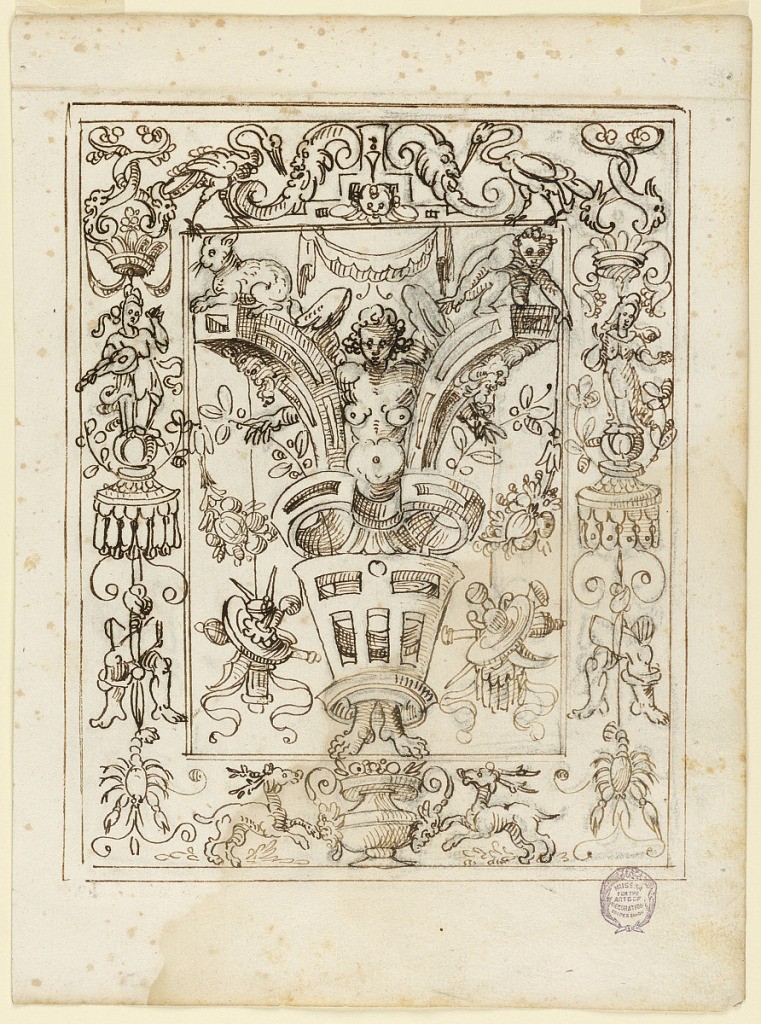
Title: Project: the decoration of a panel
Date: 1600–1625
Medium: Pen and ink, charcoal, on paper
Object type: Drawing
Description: In the middle is a vertical oblong, with a woman standing in a scrollwork structure. A recumbent cat is above the upper scrolls at left, a child at right. The frame is decorated laterally with candelabra, which have women standing atop of canopies in the upper sections, from which ribbons hang with crossed legs and crayfishes. In the center of the upper framing strips are storks beside a pedestal with satyr masks. Below are two stags running beside a vase.